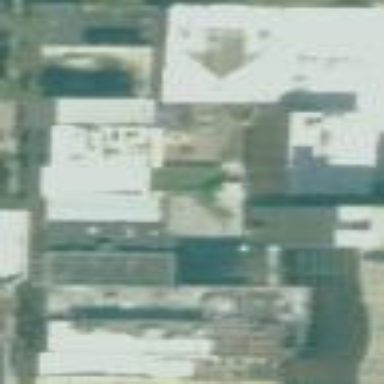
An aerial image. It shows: Commercial building.